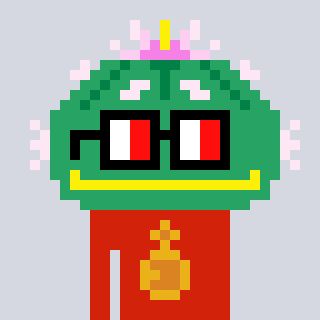
a pixel art character with square glasses with black frames and red eyes, a peyote-shaped head and a red-colored body on a cool background